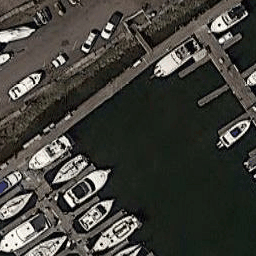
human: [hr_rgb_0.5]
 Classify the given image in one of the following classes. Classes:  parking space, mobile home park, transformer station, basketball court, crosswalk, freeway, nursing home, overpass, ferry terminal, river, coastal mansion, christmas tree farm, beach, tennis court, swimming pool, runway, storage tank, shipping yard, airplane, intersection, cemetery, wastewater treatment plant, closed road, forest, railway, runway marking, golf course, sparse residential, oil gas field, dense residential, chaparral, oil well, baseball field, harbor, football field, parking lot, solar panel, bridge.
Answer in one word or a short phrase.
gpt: harbor